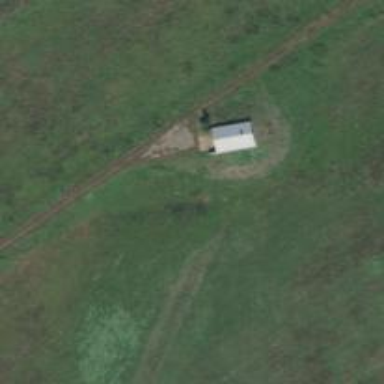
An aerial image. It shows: Military bunker for protection and defense.